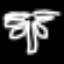
Label: palm tree